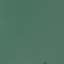
Land use / land cover class: SeaLake